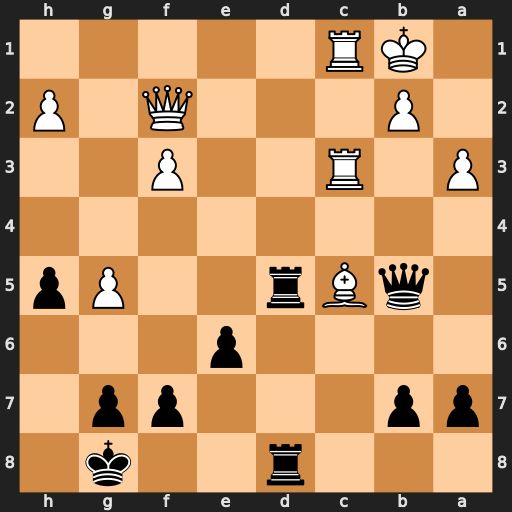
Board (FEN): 3r2k1/pp3pp1/4p3/1qBr2Pp/8/P1R2P2/1P3Q1P/1KR5
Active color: b
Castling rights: -
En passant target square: -
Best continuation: Rd2 Qxd2 Rxd2